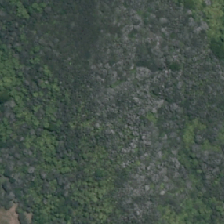
Land cover: manuka_kanuka